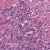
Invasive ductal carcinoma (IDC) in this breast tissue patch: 1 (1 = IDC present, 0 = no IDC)